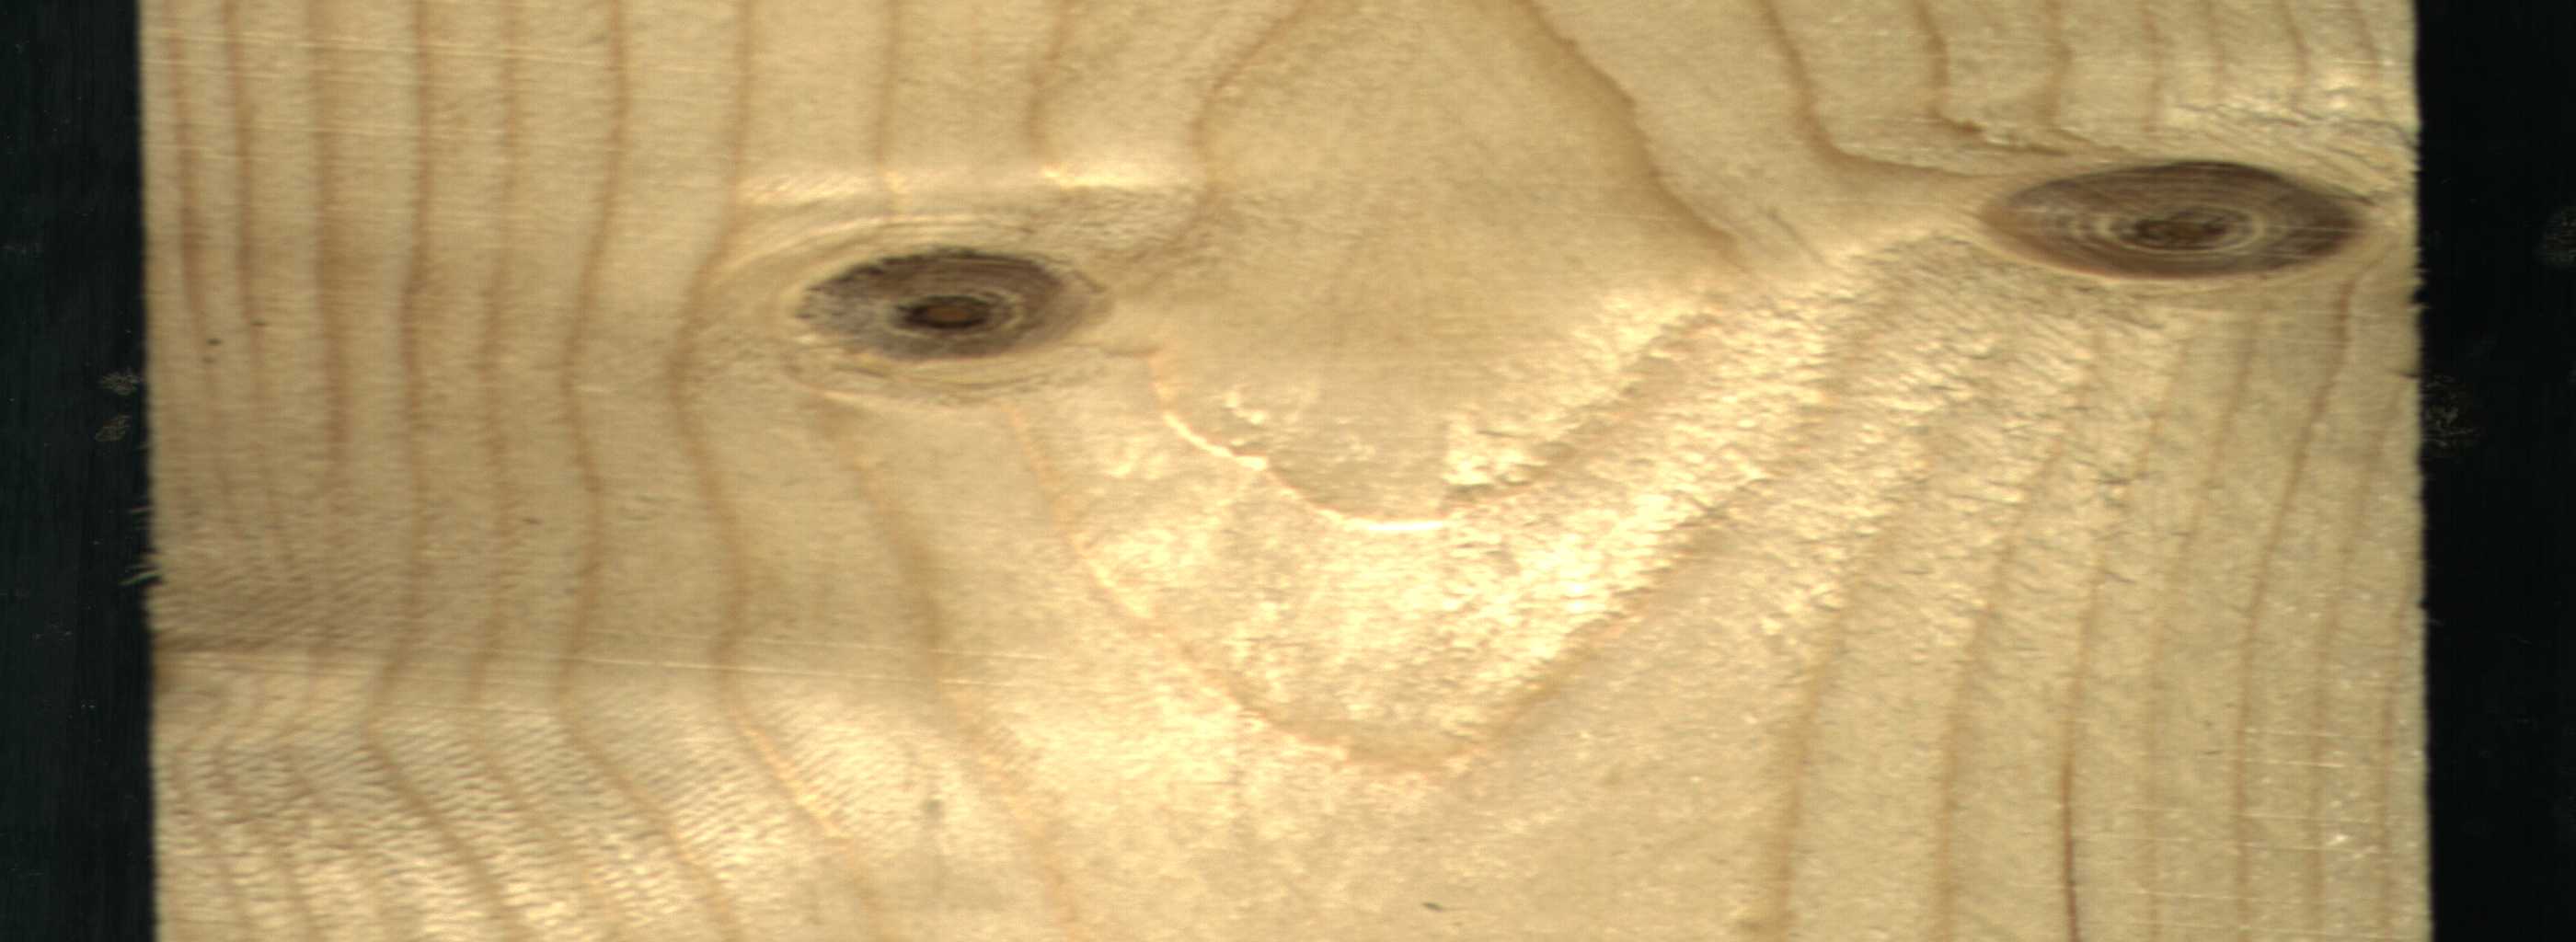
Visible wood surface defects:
Dead_Knot
Dead_Knot